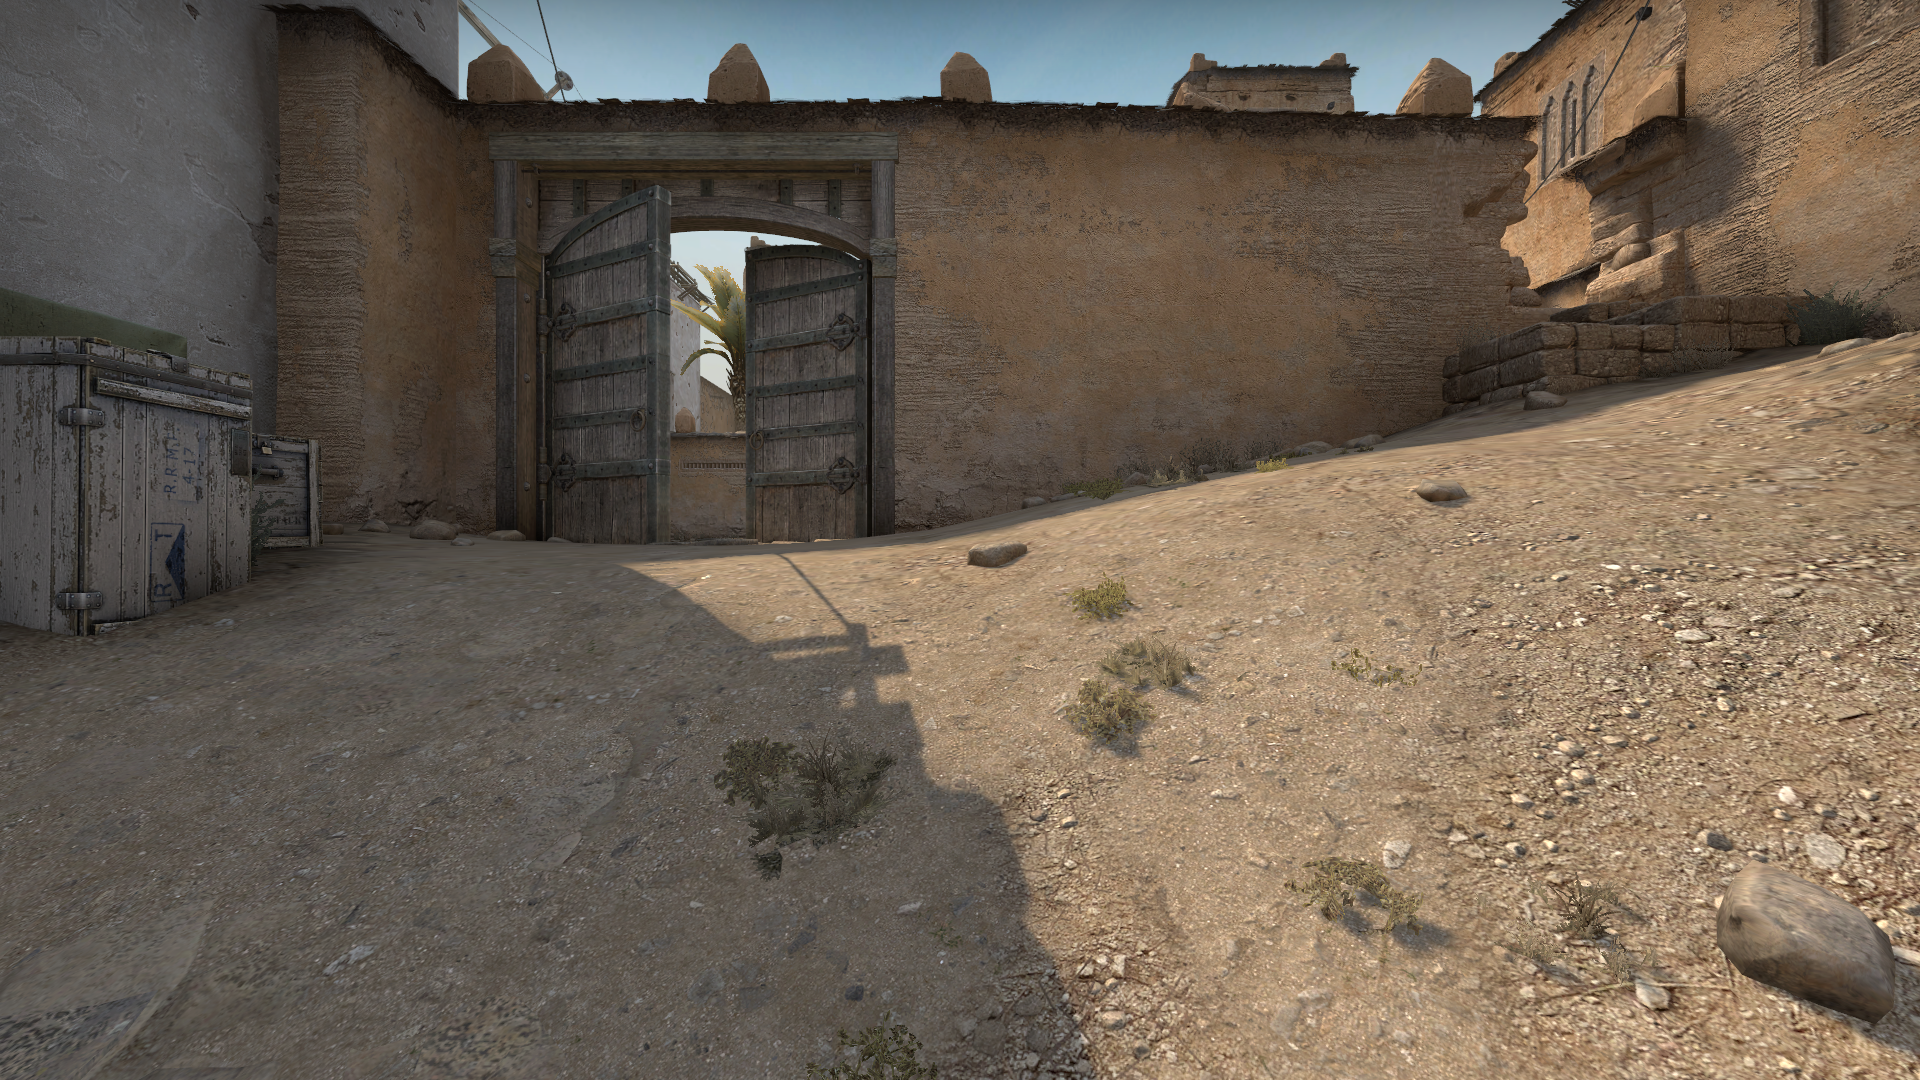
Map: de_dust2